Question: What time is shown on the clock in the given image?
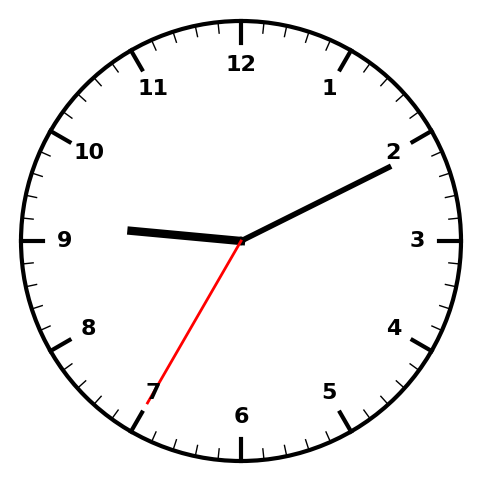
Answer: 09:10:35